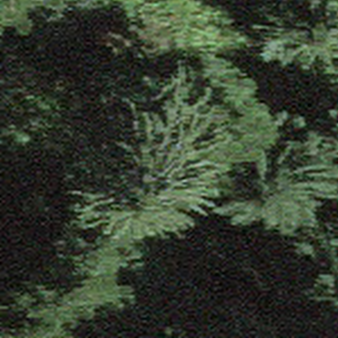
Label: other